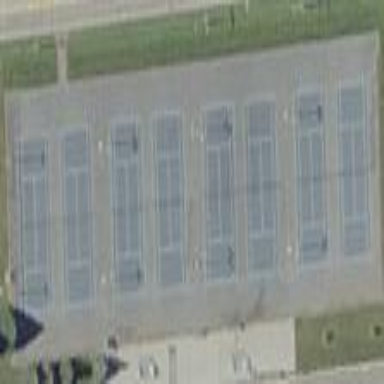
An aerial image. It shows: Tennis court on pitch.